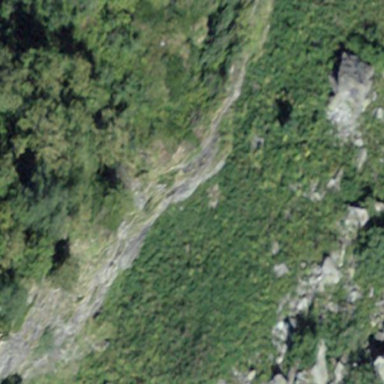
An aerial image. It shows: Landscape of bare rock.